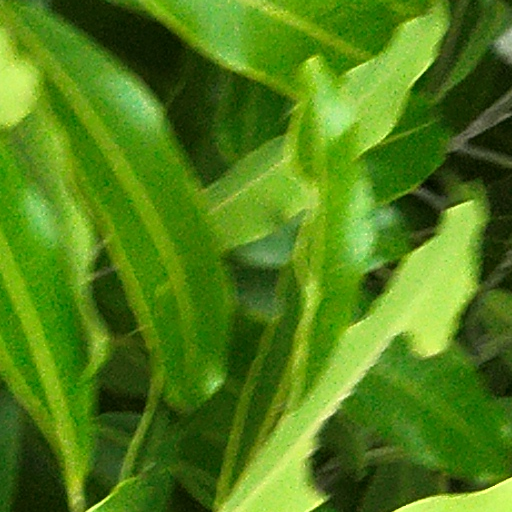
Species: Ocotea leptobotra
GBIF accepted scientific name: Ocotea leptobotra
Crown area (m\u00b2): 91.724